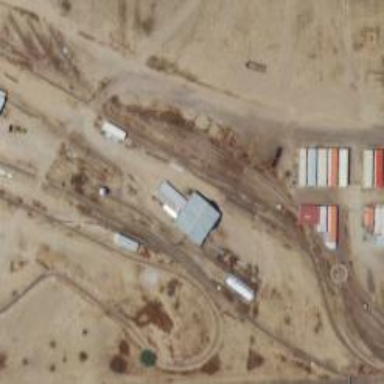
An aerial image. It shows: Miniature railway.